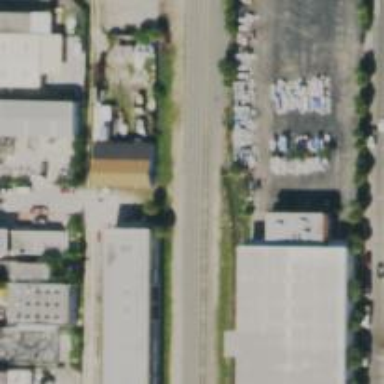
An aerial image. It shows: Abandoned railway spur.